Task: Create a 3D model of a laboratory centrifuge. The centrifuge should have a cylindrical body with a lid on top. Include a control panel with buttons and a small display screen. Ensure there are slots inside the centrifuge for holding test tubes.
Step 154:
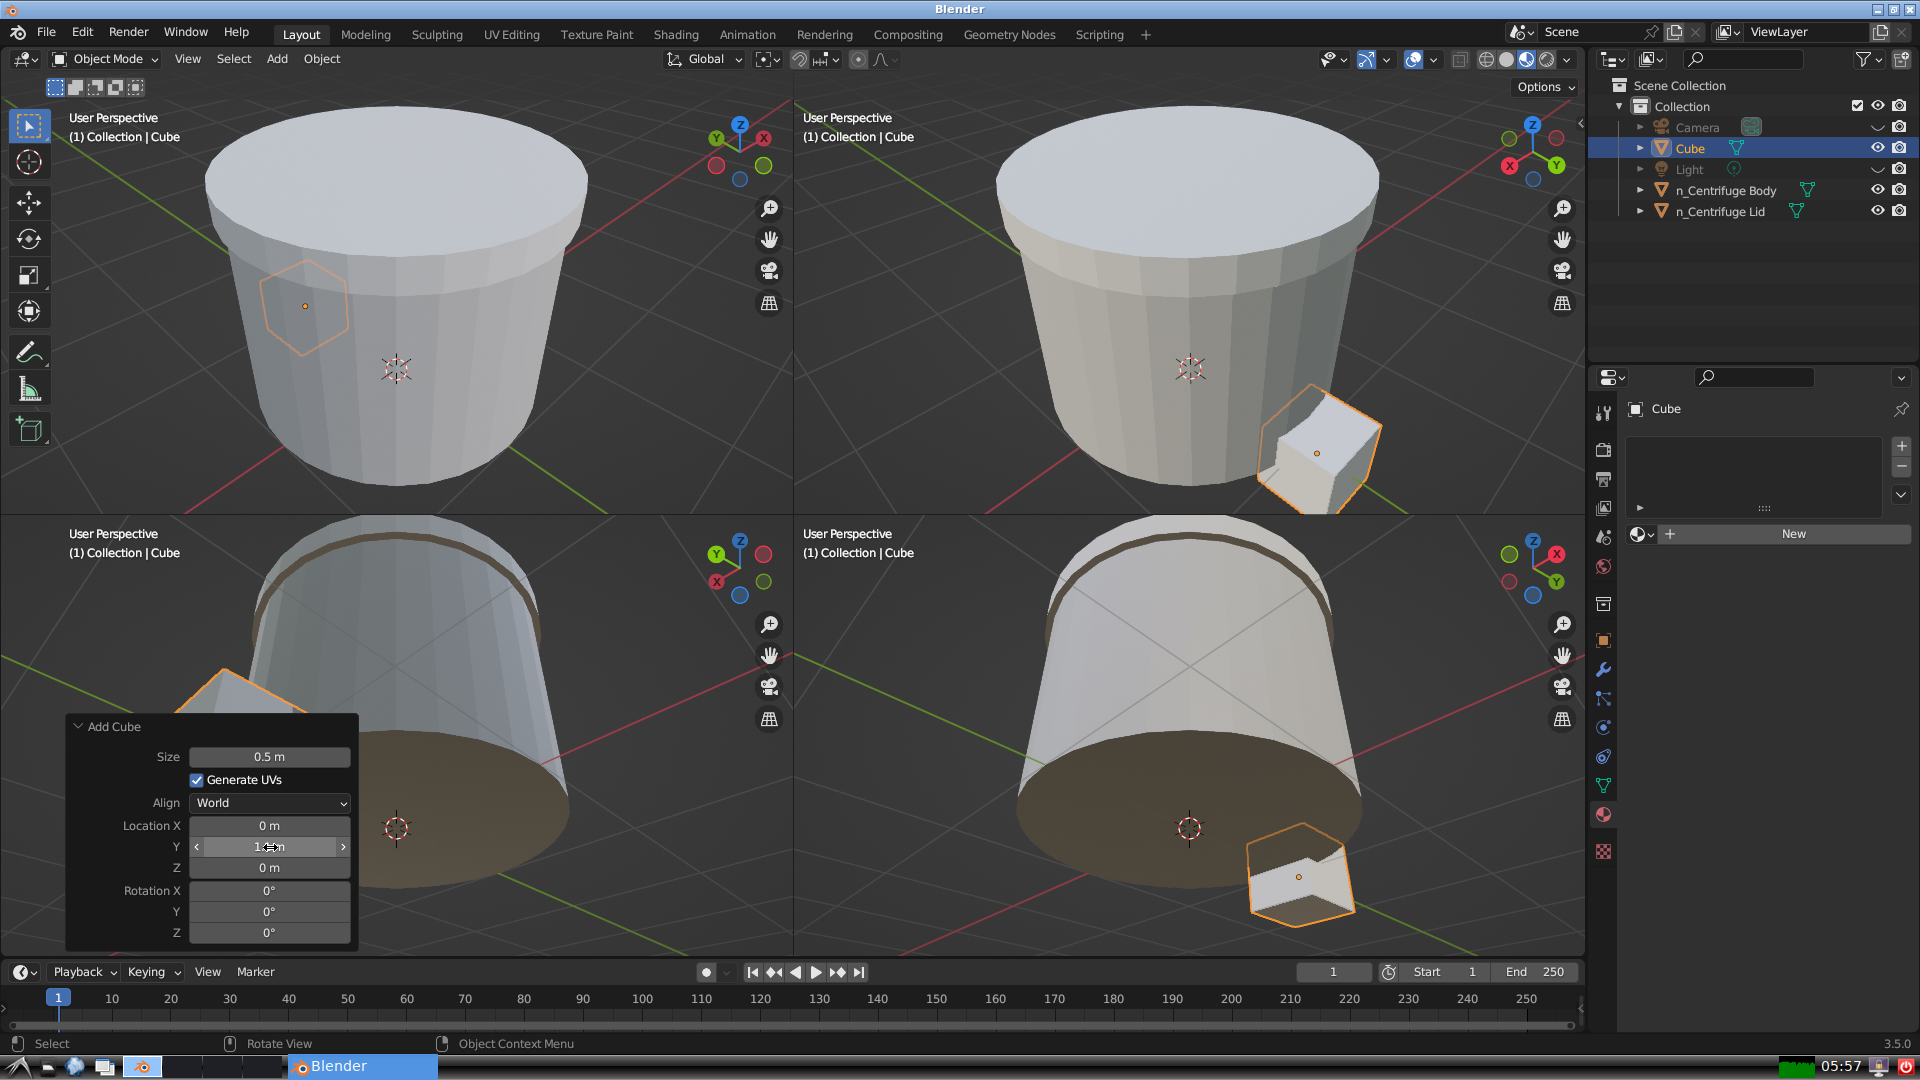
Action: {"mouse_move": [270, 867]}